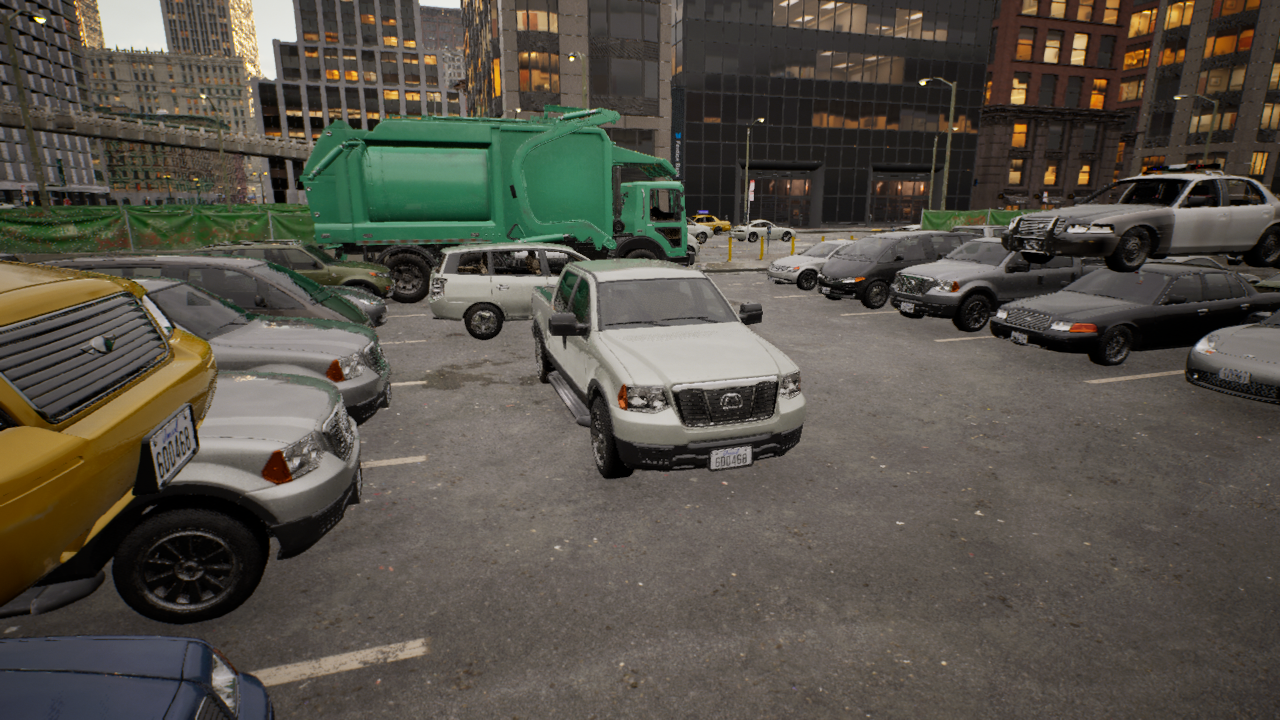
Venue: arterial
Lighting: golden hour
Vehicle rig: pickup